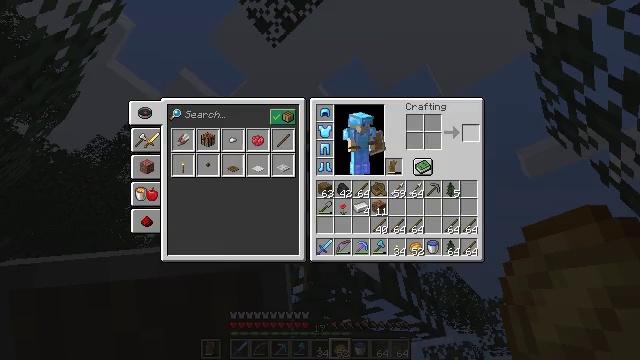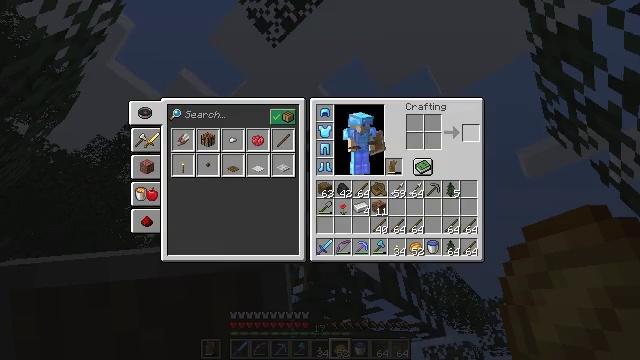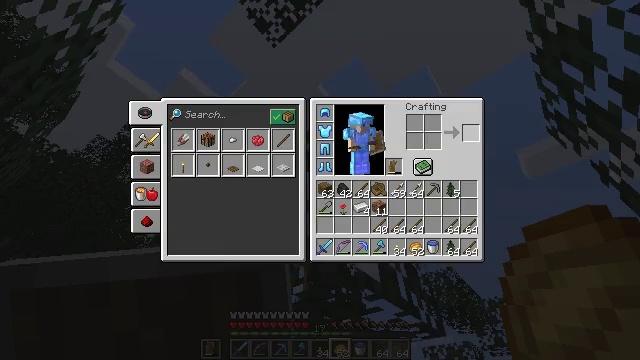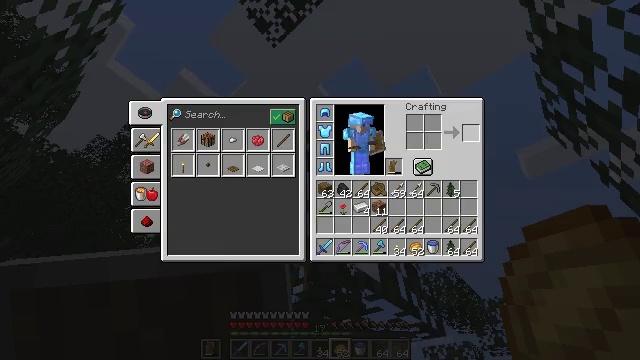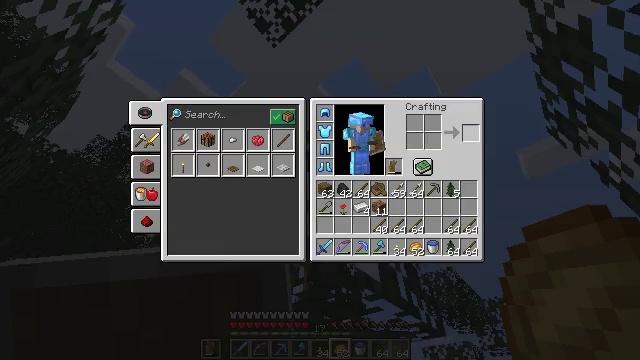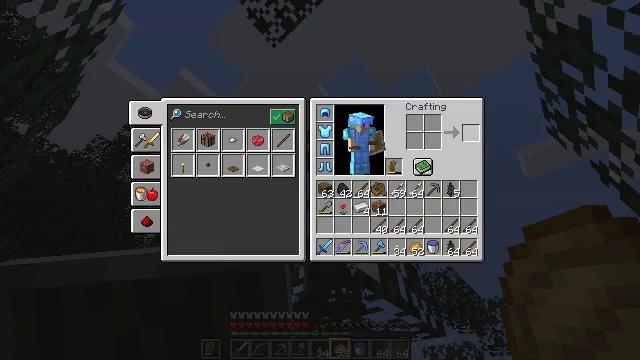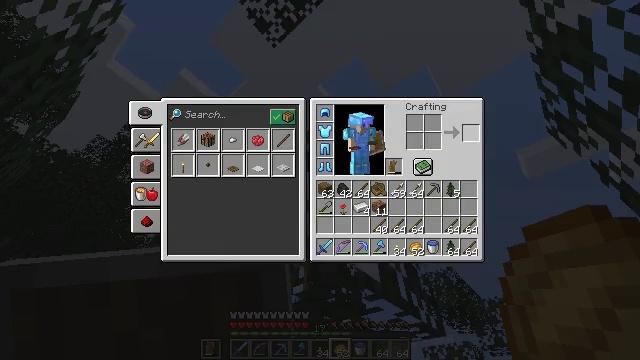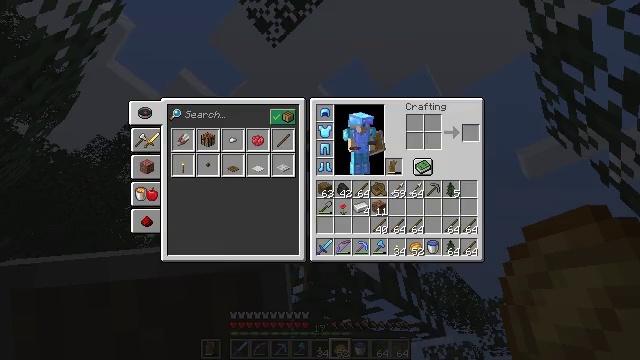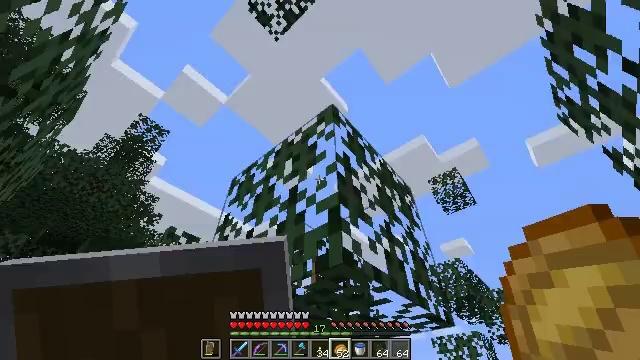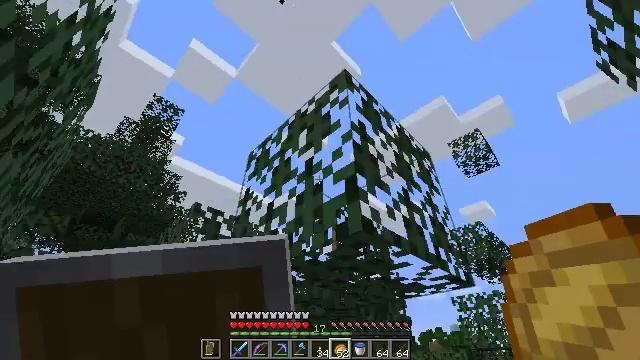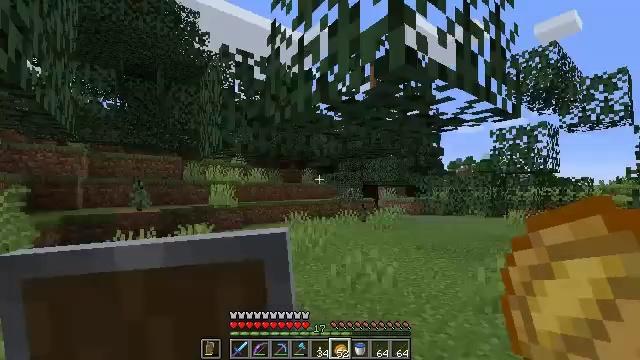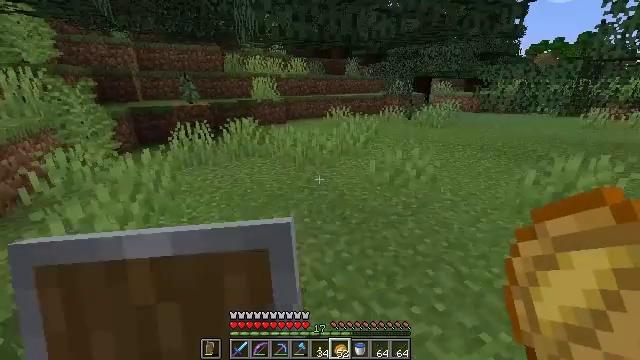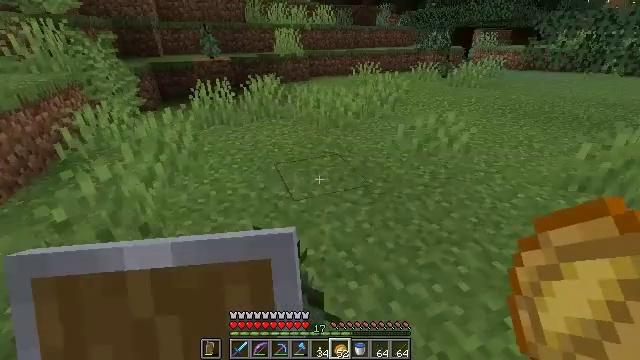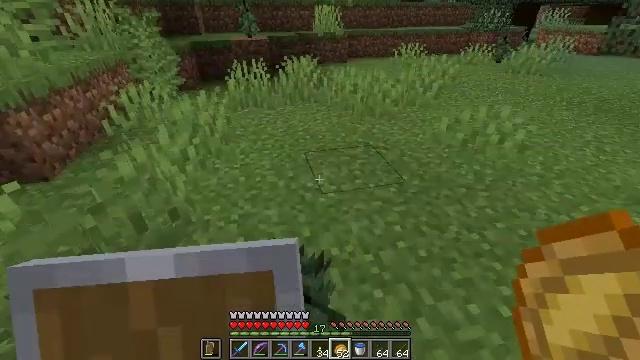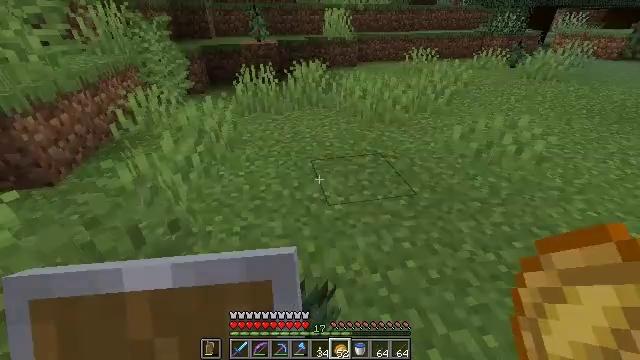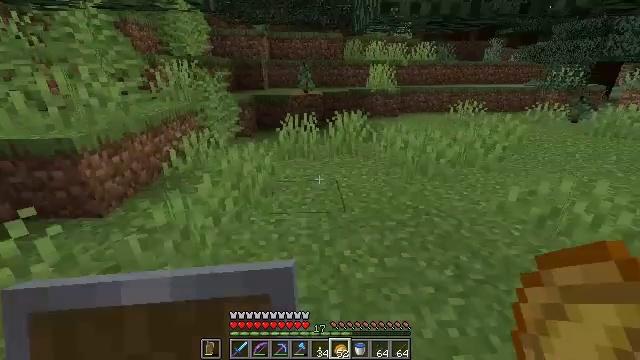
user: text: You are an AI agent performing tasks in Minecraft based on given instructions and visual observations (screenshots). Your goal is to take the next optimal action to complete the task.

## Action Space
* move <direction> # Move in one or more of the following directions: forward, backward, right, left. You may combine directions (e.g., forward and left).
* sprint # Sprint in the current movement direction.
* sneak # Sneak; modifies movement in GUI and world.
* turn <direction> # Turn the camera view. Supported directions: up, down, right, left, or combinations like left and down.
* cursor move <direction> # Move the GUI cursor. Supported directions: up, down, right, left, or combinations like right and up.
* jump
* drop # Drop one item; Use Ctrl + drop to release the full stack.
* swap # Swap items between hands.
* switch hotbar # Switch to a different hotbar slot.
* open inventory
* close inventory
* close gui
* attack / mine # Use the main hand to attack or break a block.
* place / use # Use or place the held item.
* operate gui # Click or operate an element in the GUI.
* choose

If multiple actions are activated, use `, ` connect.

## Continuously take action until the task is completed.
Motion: motion action
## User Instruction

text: Punch the spruce leaves to get saplings.
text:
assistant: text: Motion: sneak, open gui
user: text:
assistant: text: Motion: no_op
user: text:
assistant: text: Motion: no_op
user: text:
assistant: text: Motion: no_op
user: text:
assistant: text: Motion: no_op
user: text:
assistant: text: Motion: no_op
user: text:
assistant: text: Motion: no_op
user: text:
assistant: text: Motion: cursor move left and down
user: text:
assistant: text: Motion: turn left and down, close gui
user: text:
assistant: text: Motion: turn left and down
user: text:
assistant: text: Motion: move forward, turn left and down
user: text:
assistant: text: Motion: move forward, turn left and down
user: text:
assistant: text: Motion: move forward, turn left and down
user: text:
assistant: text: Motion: move forward, turn left
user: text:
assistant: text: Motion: move forward, sprint, turn left and up
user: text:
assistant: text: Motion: move forward, sprint, turn up
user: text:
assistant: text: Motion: move forward, turn right and up
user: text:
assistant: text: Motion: move forward, turn right and up
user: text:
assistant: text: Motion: move forward, turn left
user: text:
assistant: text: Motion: move forward, turn left
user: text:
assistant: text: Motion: move forward, turn left and up
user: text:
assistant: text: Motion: move forward
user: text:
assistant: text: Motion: move forward
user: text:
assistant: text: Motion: move forward
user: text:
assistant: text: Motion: move forward
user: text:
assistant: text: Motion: move forward
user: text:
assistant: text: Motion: move forward, turn left
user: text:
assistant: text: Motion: move forward, turn left and down
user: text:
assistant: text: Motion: move forward, turn left and down
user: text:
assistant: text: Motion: move forward, turn left and down